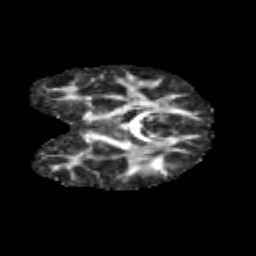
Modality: FA
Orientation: coronal
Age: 11
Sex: female
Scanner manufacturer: siemens
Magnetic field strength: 3 T
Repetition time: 3.8 s
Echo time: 0.07 s